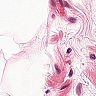
Metastatic tissue present: no